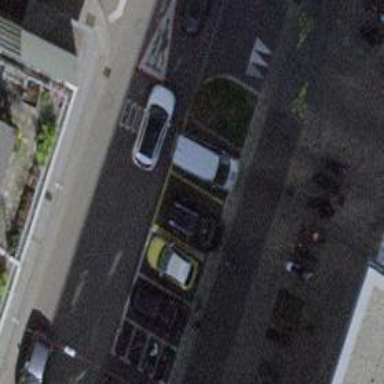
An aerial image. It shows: Motorcycle parking area.